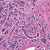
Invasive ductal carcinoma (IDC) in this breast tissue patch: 1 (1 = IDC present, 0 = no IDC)